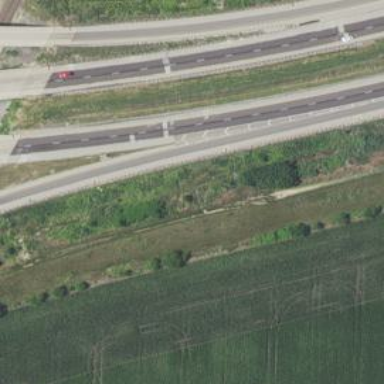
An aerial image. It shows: Road marking of gore chevron.